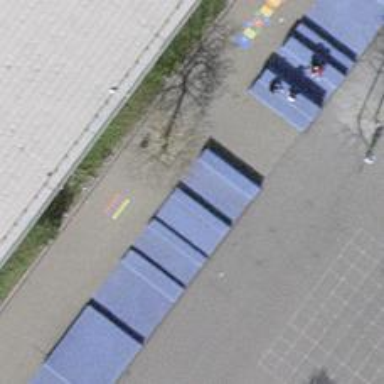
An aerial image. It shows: Playground area for leisure land.